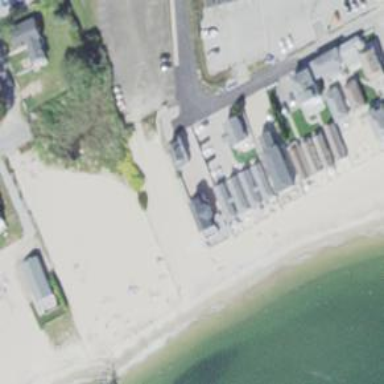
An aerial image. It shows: Sandy beach.